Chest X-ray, PA view. Patient: 24 years old, sex F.
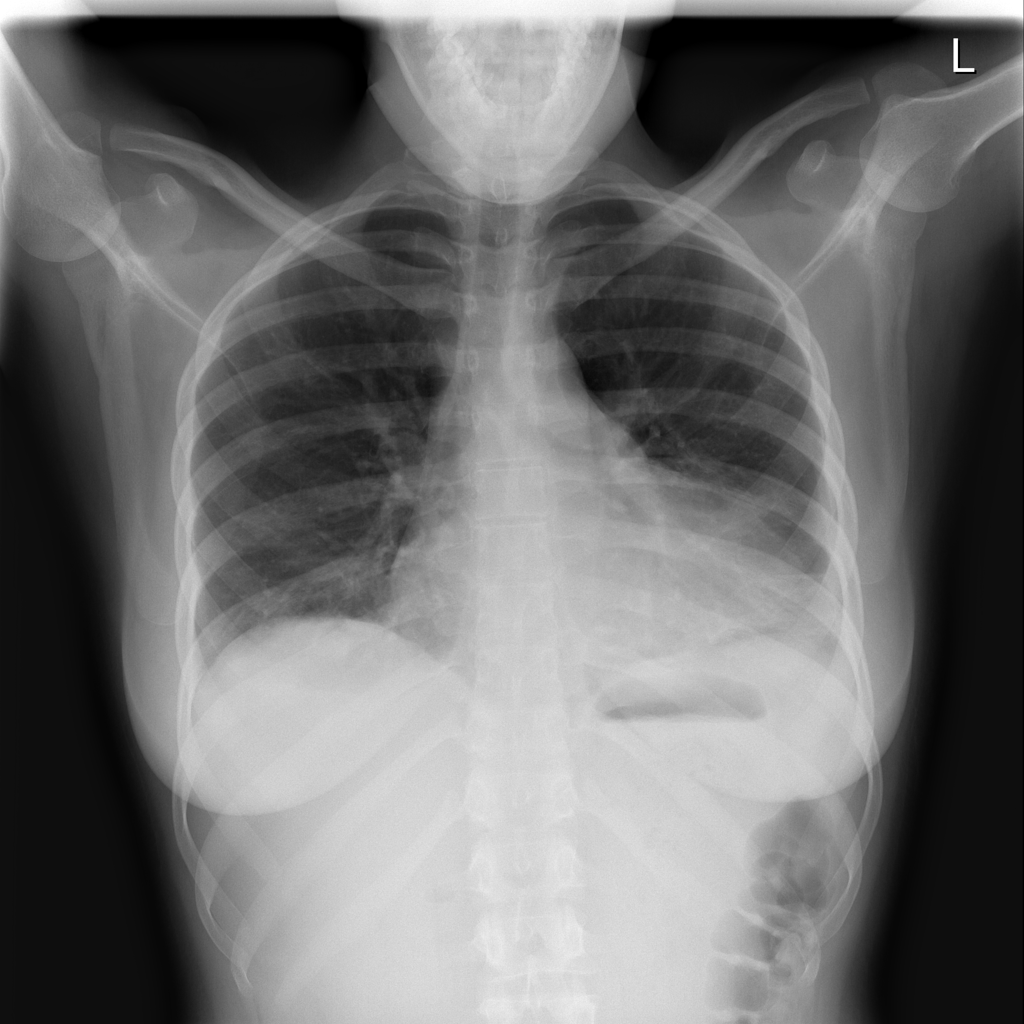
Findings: No Finding